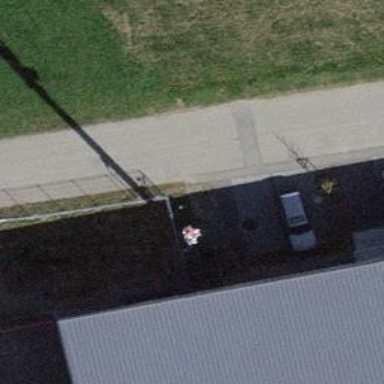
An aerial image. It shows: Fence with chain link type.